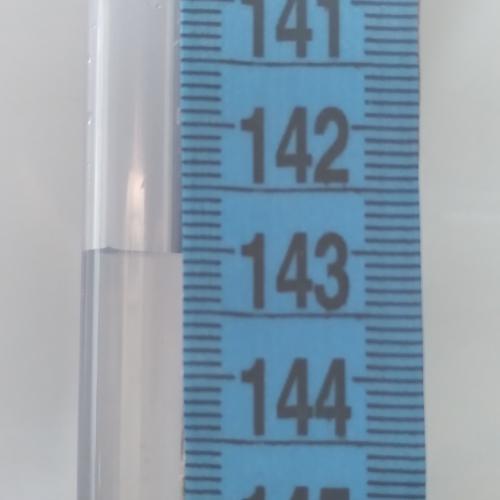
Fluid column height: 143.0 cm